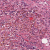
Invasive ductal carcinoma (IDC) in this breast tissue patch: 0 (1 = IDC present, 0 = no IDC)